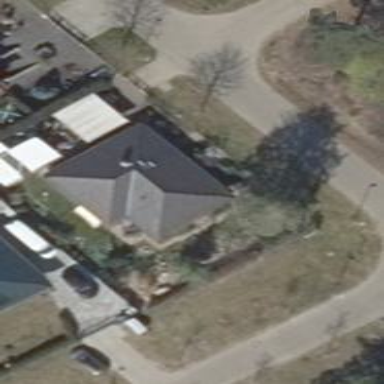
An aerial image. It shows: Detached building with hipped roof shape.